Question: i have the table structure like this :
'''
Create table #table(advId int identity(1,1),name nvarchar(100),Mode nvarchar(5),ReferId int )
insert into #table(name,Mode,ReferId)values('King','L',0)
insert into #table(name,Mode,ReferId)values('Fisher','L',1)
insert into #table(name,Mode,ReferId)values('Manasa','R',1)
insert into #table(name,Mode,ReferId)values('Deekshit','L',2)
insert into #table(name,Mode,ReferId)values('Sujai','R',2)
insert into #table(name,Mode,ReferId)values('Fedric','L',3)
insert into #table(name,Mode,ReferId)values('Bruce','R',3)
insert into #table(name,Mode,ReferId)values('paul','L',4)
insert into #table(name,Mode,ReferId)values('walker','R',4)
insert into #table(name,Mode,ReferId)values('Diesel','L',5)
insert into #table(name,Mode,ReferId)values('Jas','R',5)
insert into #table(name,Mode,ReferId)values('Edward','L',6)
insert into #table(name,Mode,ReferId)values('Lara','R',6)
select *from #table
'''
How do to write the CTE for count the Binary tree nodes on level basis.
Here is the example,

now, what I want to do is if I'm going to calculate the Count of the downline nodes. Which means I want to calculate for '1' so the resultset which I'm expecting
'''
count level mode
1 1 L
1 1 R
2 2 L
2 2 R
4 3 L
2 3 R
'''
How do I achieve this, I have tried this
'''
with cte (advId,ReferId,mode,Level)
as
(
select advId,ReferId,mode,0 as Level from #table where advid=1
union all
select a.advId,a.ReferId,a.mode ,Level+1 from #table as a inner join cte as b on b.advId=a.referId
)
select *From cte order by Level
'''
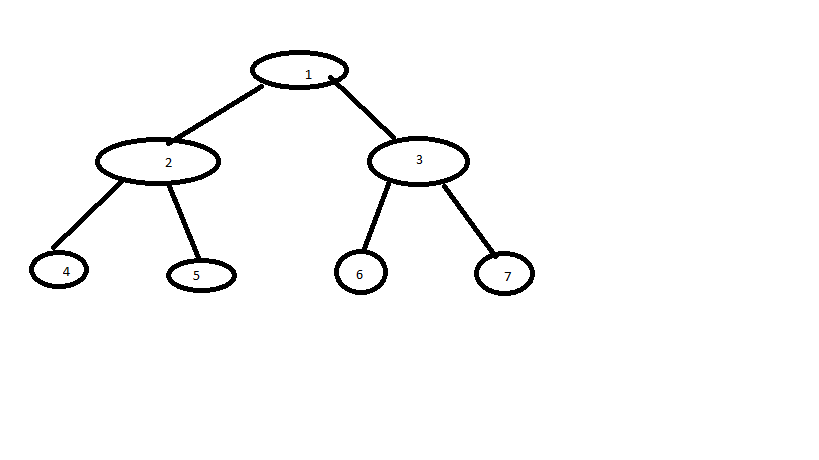
Answer: Finally i have created stored procedure
'''
declare @advId int,@L_advId int,@R_advId int,@level int,@L_count int ,@R_count int, @startId int, @EndId int;
set @advId=1;
with cte (advId,ReferId,mode,Level)
as
(
select advId,ReferId,mode,0 as Level from #table where advId=@advId
union all
select a.advId,a.ReferId,a.mode ,Level+1 from #table as a inner join cte as b on b.advId=a.ReferId
)
select distinct top 1 @EndId= Level from cte order by Level desc;
set @startId =0;
while (@startId<@EndId)
begin
with cte (advId,mode,Level)
as
(
select advId,mode,0 as Level from #table where advid=@advId
union all
select a.advId,a.mode ,b.Level+1 from #table as a
inner join cte as b on b.advId=a.referId
)
select @L_advId=[L],@R_advId=[R],@level=[Level] from(select advId,mode,[level] from cte )up pivot (sum(advId) for mode in([L],[R])) cte where level=1;
with cte (advId,mode,Level)
as
(
select advId,mode,0 as Level from #table where advid=@L_advId
union all
select a.advId,a.mode ,b.Level+1 from #table as a
inner join cte as b on b.advId=a.referId
)
select @L_count=COUNT(*) From cte where level=@startId ;
with cte (advId,mode,Level)
as
(
select advId,mode,0 as Level from #table where advid=@R_advId
union all
select a.advId,a.mode ,b.Level+1 from #table as a
inner join cte as b on b.advId=a.referId
)
select @R_count=COUNT(*) From cte where level=@startId ;
select @L_count as LCount ,@R_count as Rcount ,@startId as level
set @startId=@startId+1;
end
'''
i have stored that data into dummy table and i solved .
Thank you